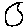
Label: circle